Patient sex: M
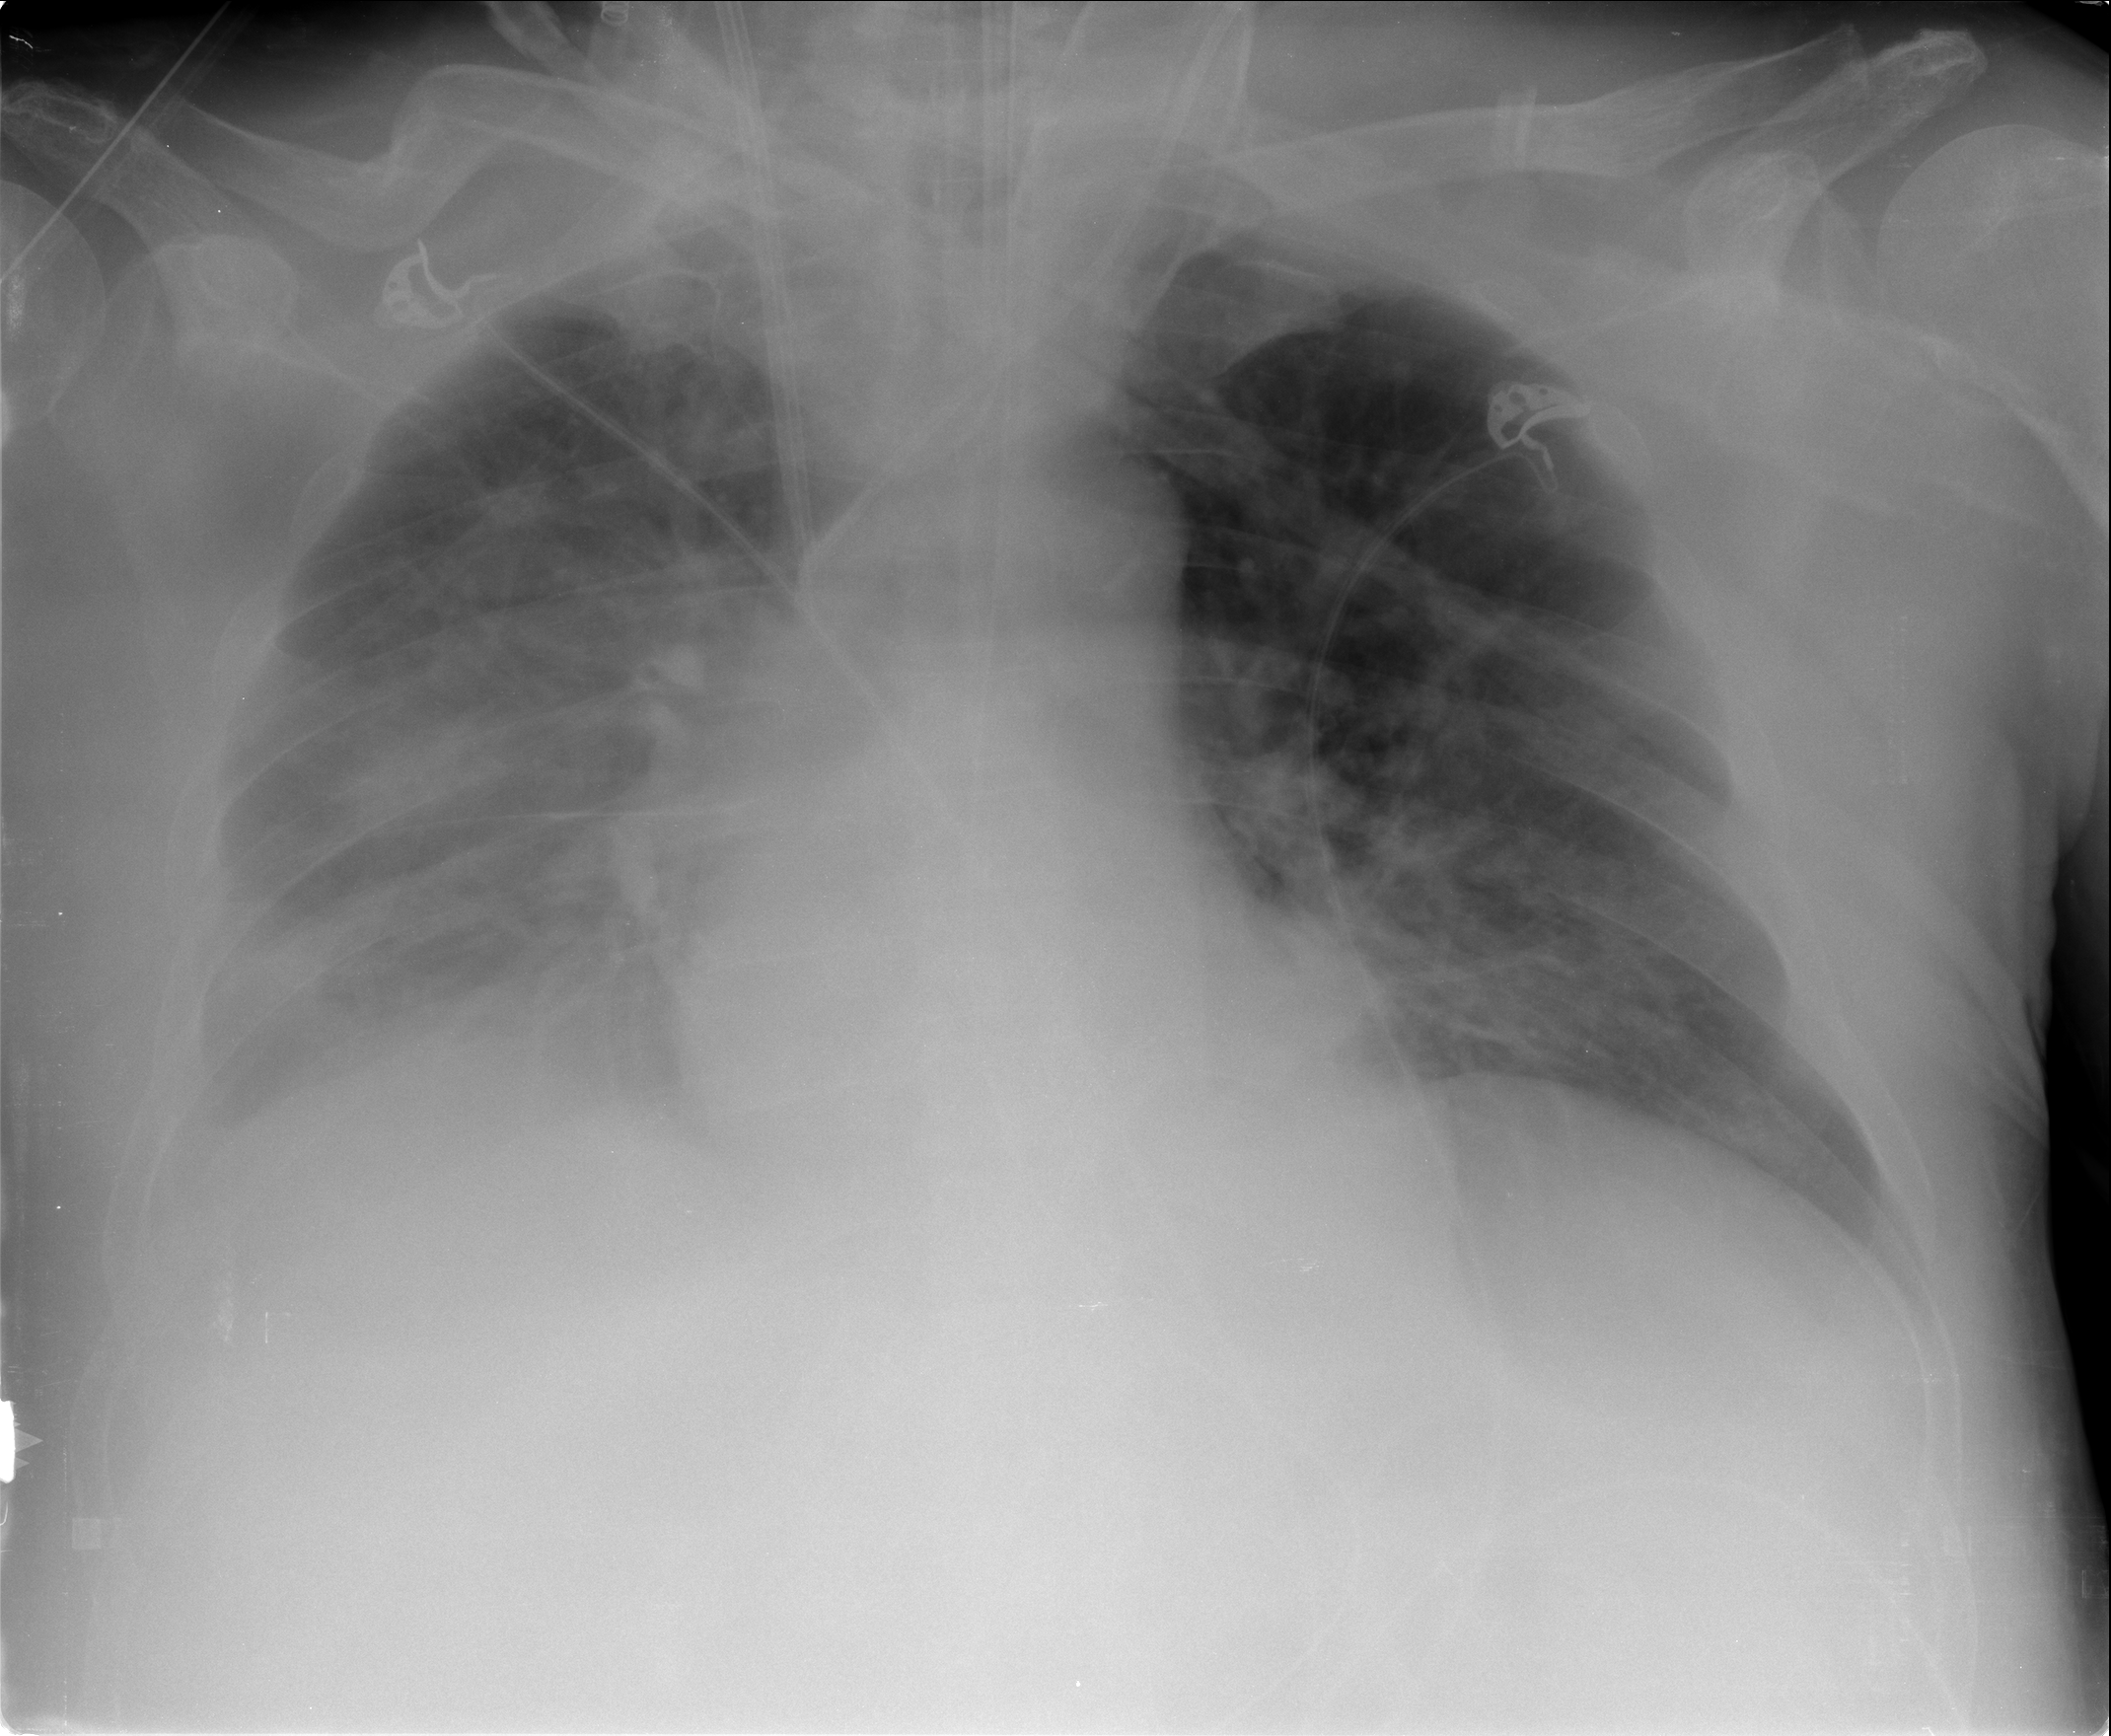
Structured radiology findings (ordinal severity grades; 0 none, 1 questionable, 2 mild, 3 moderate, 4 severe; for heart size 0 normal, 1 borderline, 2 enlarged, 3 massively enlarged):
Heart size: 0
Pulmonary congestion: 2
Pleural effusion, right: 3
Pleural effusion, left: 2
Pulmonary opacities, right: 3
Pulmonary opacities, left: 3
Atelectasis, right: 3
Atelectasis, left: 2